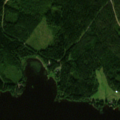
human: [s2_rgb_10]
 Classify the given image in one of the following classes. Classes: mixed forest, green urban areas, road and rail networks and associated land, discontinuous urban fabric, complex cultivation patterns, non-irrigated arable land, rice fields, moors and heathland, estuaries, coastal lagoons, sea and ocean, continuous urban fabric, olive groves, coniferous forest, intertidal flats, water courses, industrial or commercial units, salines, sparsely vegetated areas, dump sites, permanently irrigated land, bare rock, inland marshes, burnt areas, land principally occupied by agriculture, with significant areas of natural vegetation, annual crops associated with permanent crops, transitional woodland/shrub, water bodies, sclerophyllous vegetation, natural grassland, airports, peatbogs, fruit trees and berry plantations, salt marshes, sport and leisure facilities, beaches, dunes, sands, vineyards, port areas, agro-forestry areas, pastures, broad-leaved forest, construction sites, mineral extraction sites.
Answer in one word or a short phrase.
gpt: coniferous forest, mixed forest, water bodies